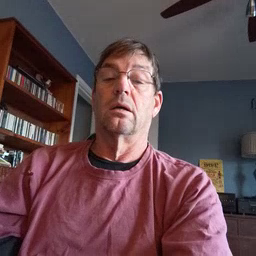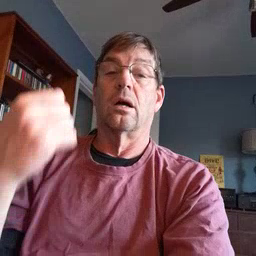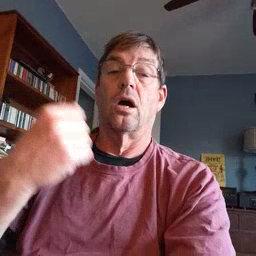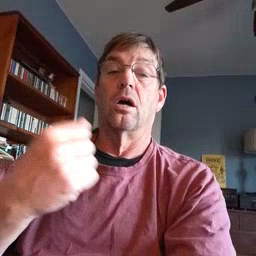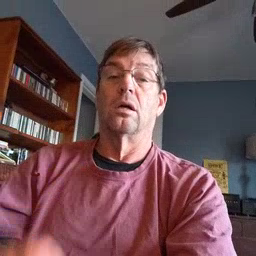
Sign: car